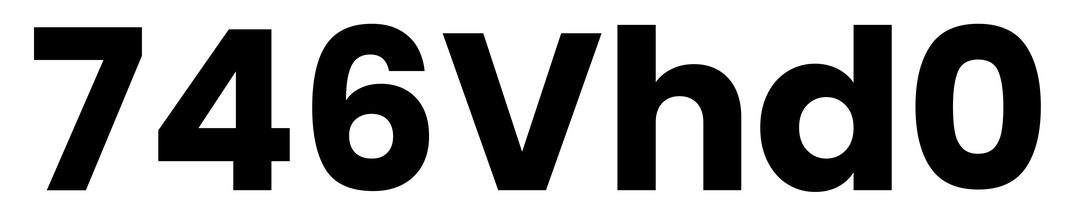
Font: Poppins-Bold